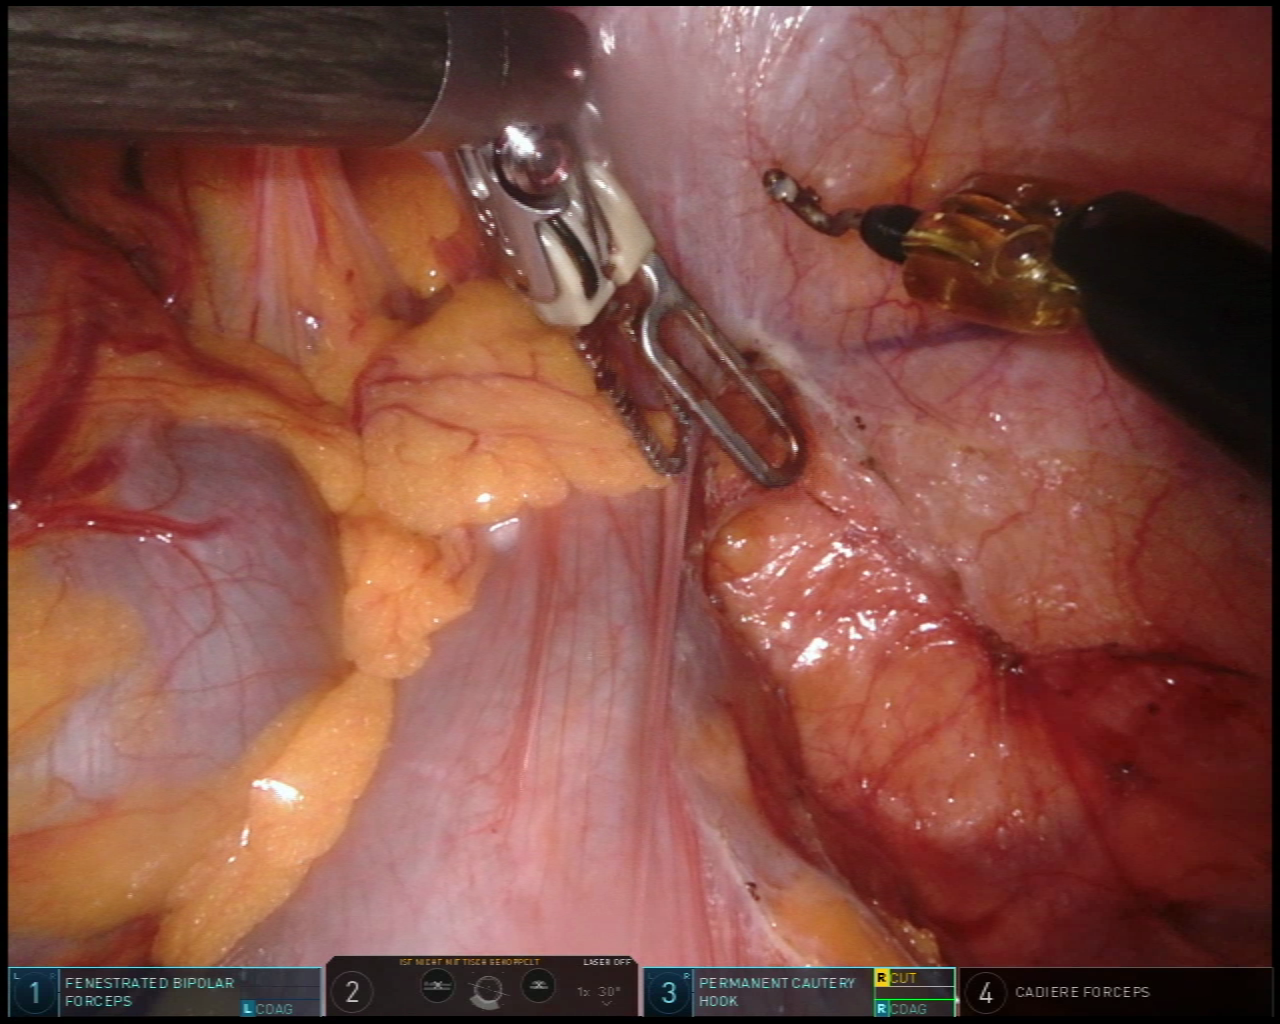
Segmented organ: colon
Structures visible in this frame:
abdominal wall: yes
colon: yes
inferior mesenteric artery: no
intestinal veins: no
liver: no
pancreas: no
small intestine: no
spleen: no
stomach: no
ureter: no
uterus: no
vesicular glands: no